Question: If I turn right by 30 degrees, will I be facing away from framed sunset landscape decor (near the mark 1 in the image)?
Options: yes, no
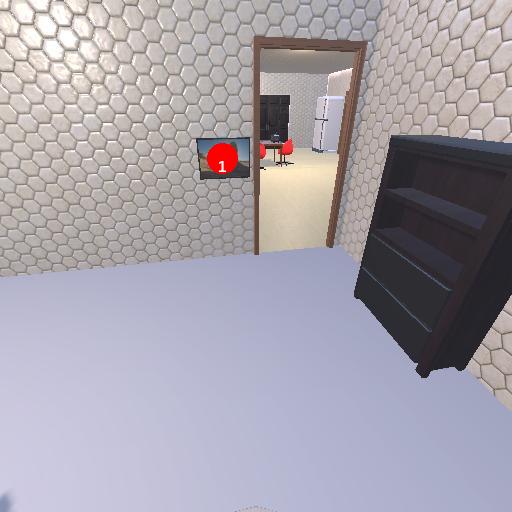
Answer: yes